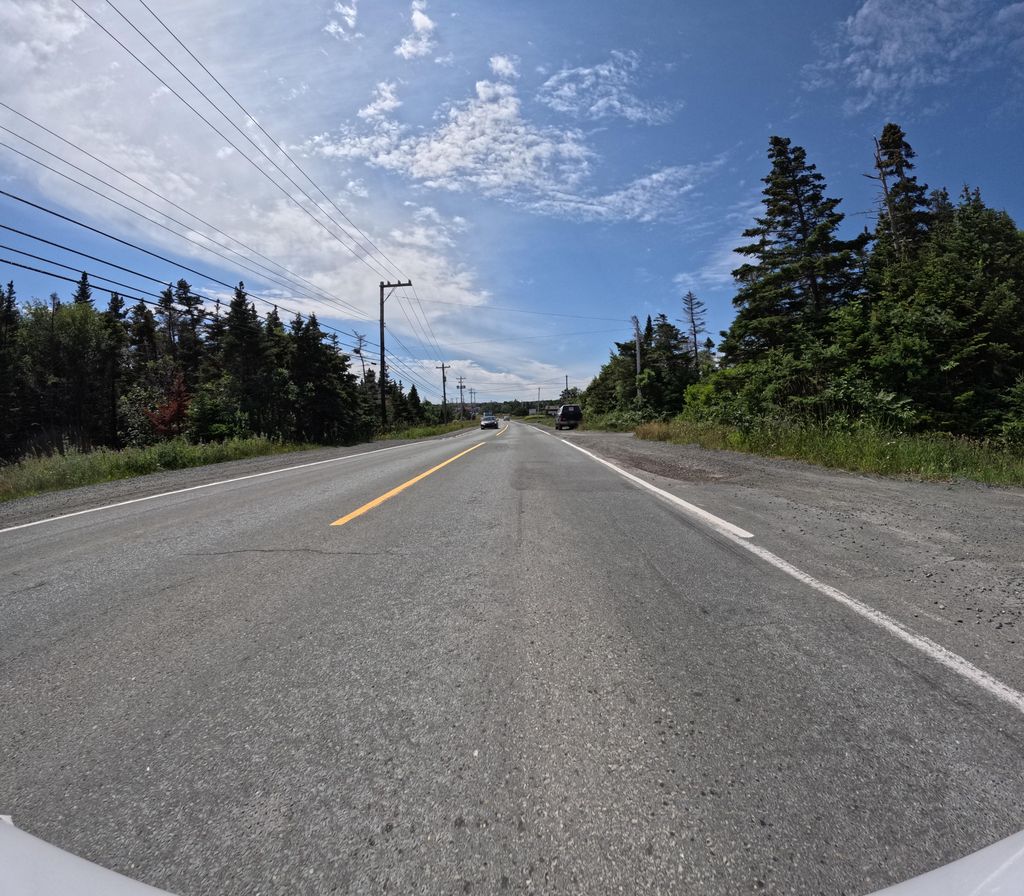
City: st_johns